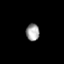
Tissue: prostate
Cell type: B cells
Senescence score: 0.7306
Nuclear area (px): 222
Mean DAPI intensity: 161.365